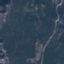
Land use / land cover: HerbaceousVegetation